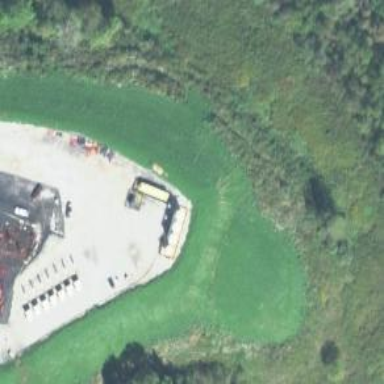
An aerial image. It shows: Storage tank with man-made structure.